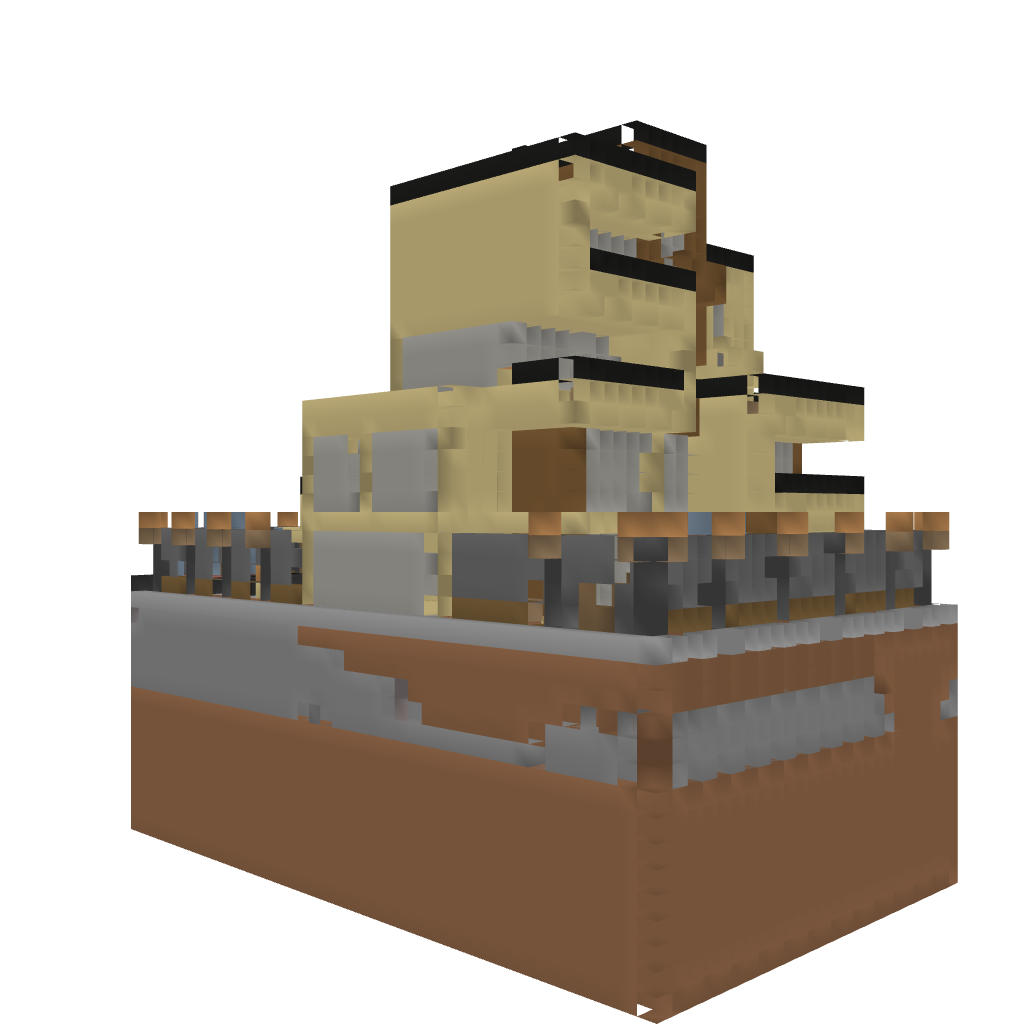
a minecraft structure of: ModernHouse